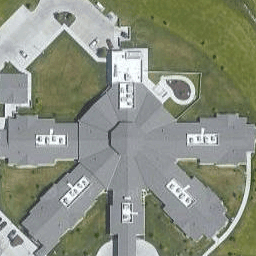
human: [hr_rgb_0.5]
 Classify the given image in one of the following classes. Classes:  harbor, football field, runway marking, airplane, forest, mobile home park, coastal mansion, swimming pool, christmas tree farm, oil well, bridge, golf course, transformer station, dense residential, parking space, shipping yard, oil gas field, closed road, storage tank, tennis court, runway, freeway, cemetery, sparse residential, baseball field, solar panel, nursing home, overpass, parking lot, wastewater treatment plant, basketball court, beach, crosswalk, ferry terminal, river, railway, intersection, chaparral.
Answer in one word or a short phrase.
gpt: nursing home